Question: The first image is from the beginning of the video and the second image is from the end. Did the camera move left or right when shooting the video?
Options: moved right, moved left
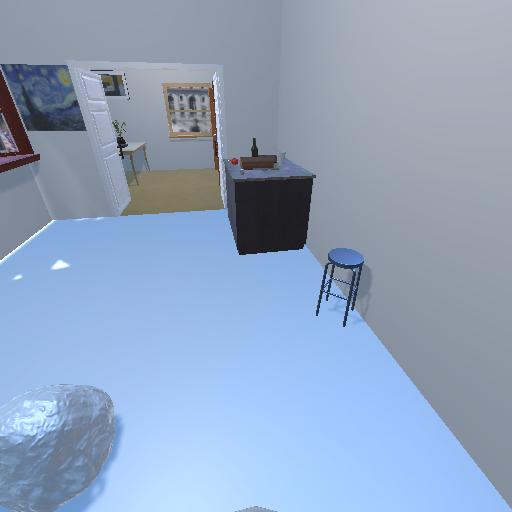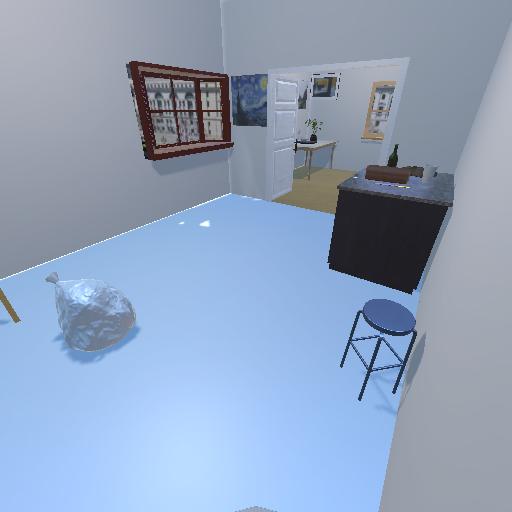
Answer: moved right